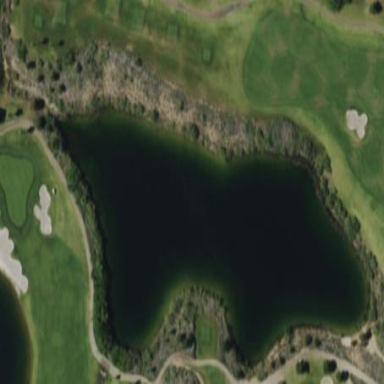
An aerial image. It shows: Water hazard on golf course. The hazard is natural water feature.